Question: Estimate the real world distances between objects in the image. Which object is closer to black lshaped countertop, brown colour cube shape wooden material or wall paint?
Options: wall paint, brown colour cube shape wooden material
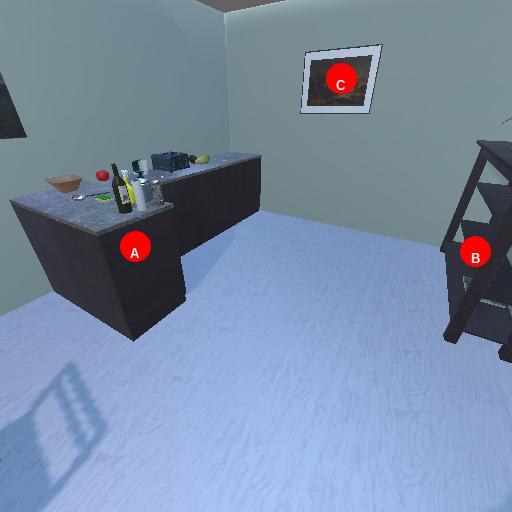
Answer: wall paint